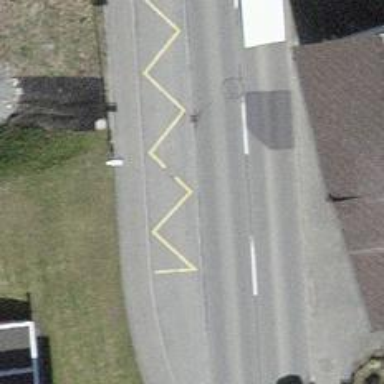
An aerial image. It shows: Bus stop with stop position for public transport.